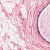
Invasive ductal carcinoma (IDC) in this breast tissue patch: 0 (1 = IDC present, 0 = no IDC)